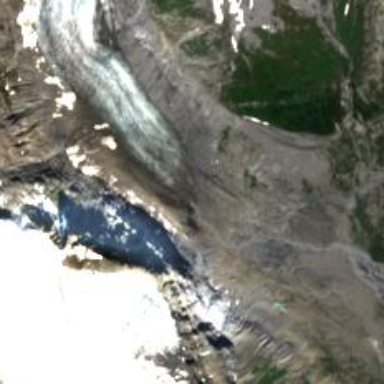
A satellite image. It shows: Stunning view of glacier.